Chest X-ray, AP view. Patient: 23 years old, sex F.
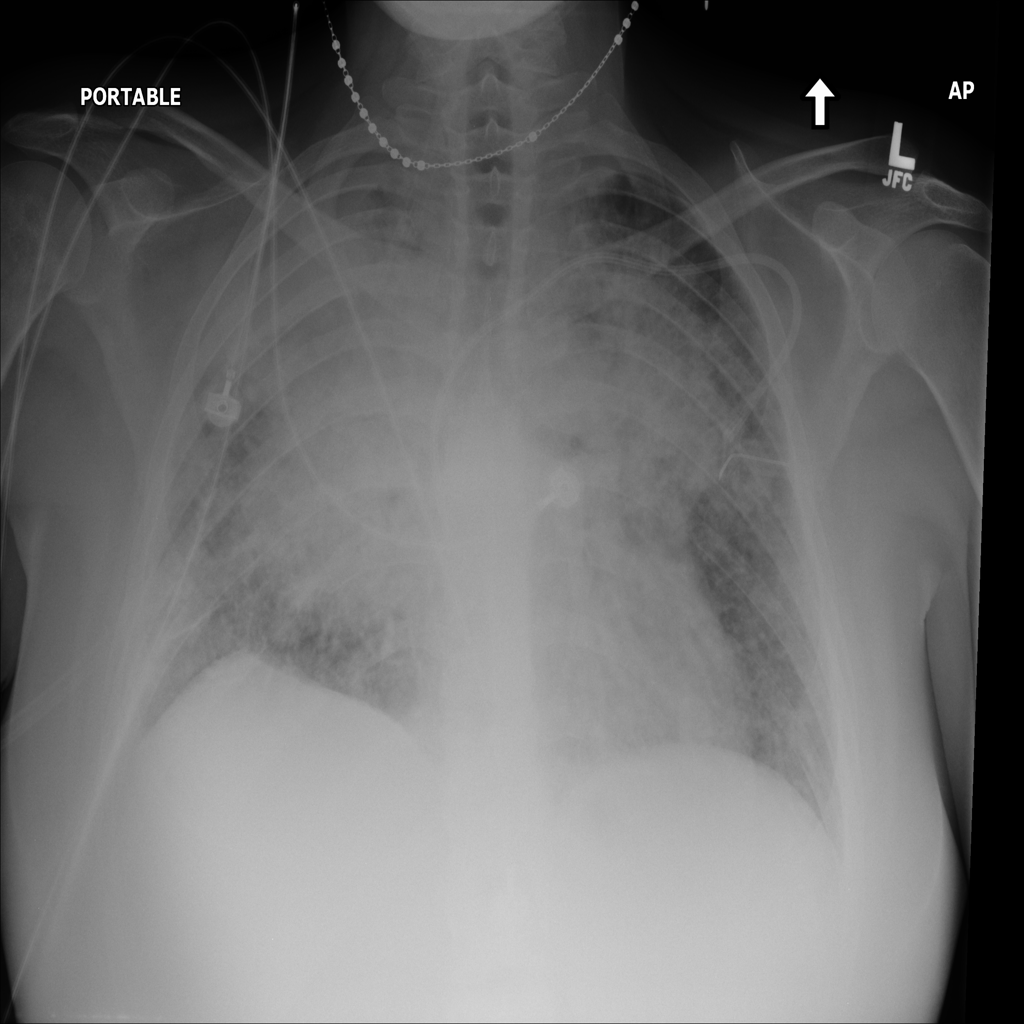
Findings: Infiltration, Pneumothorax